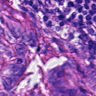
Metastatic tissue present: yes